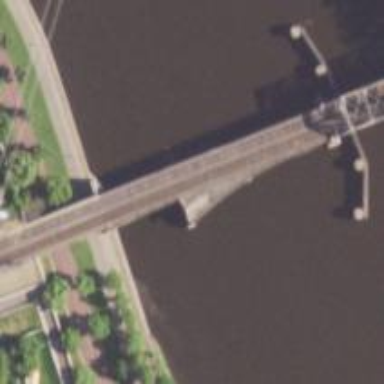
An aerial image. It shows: Disused railway bridge.